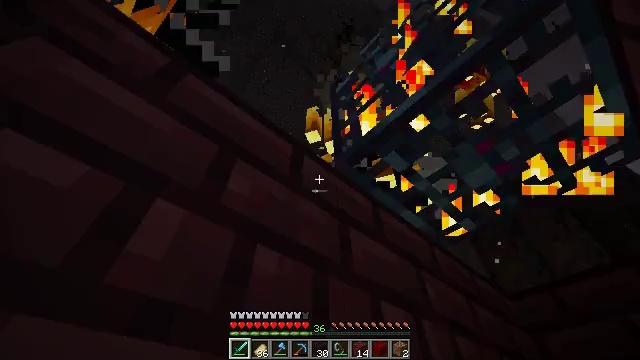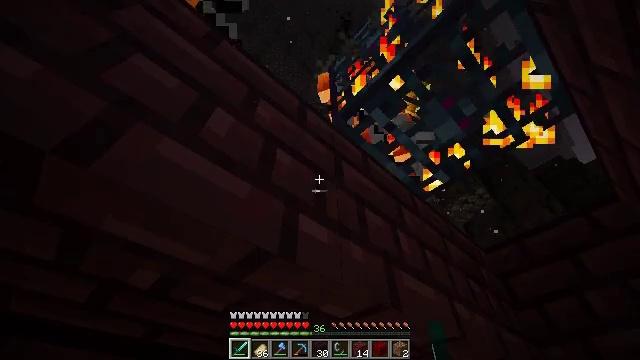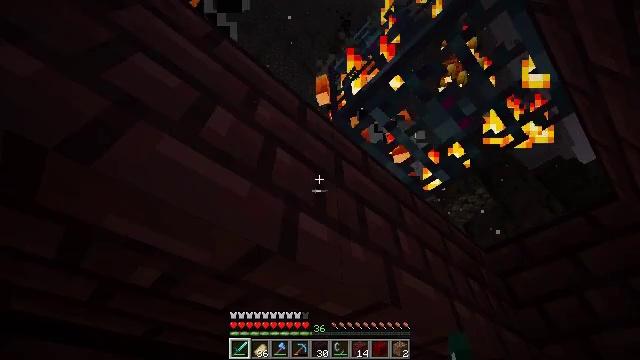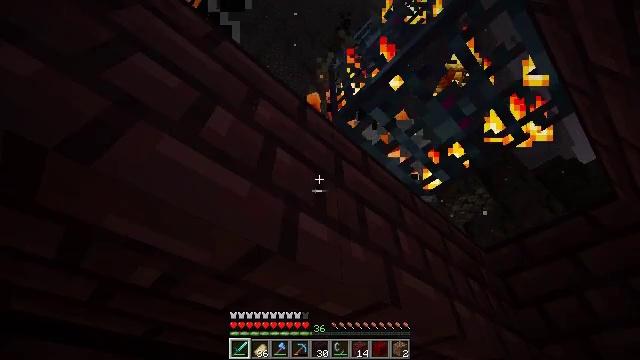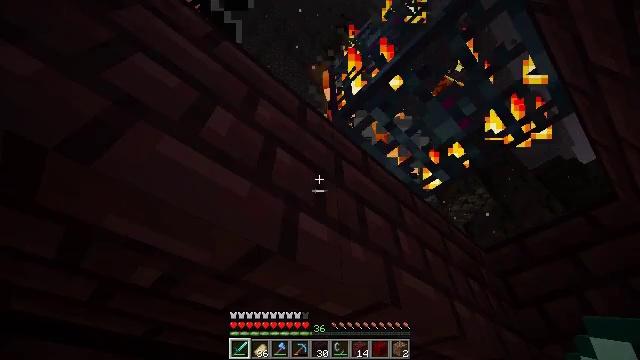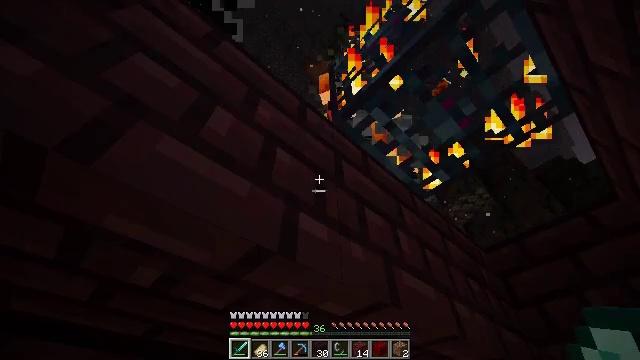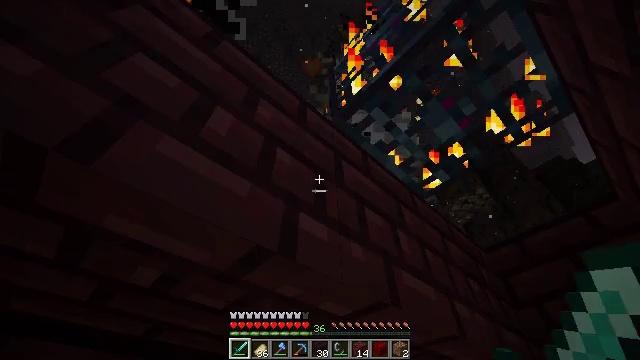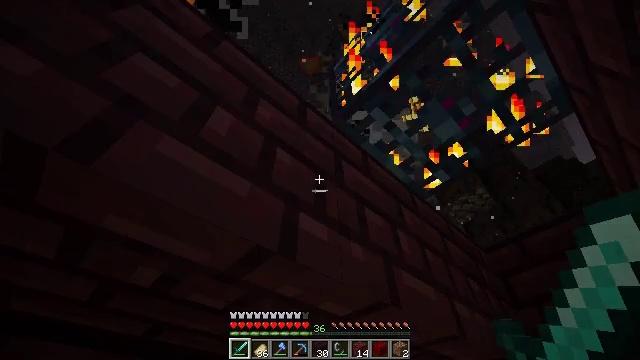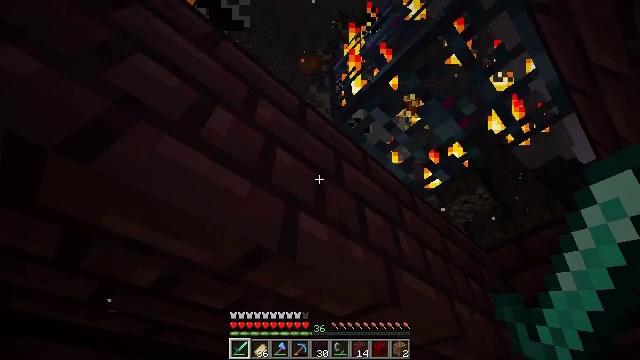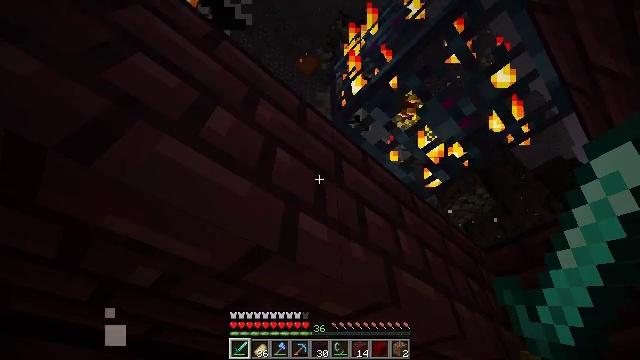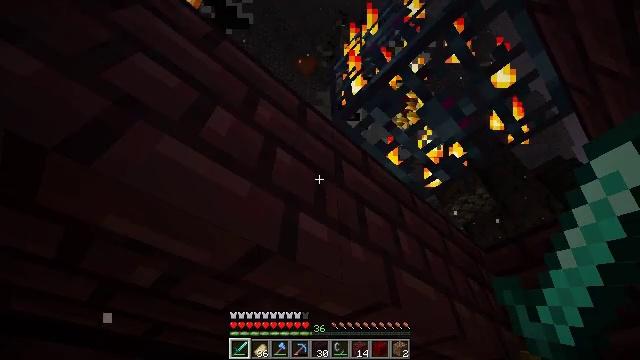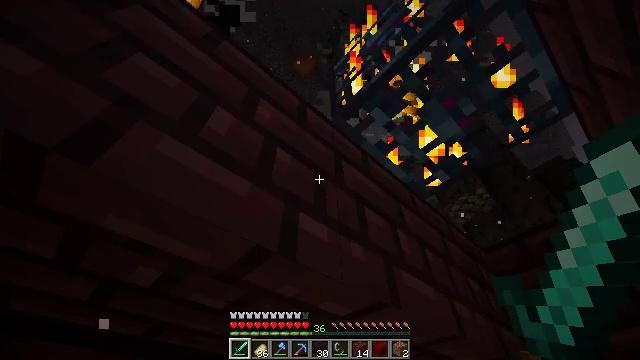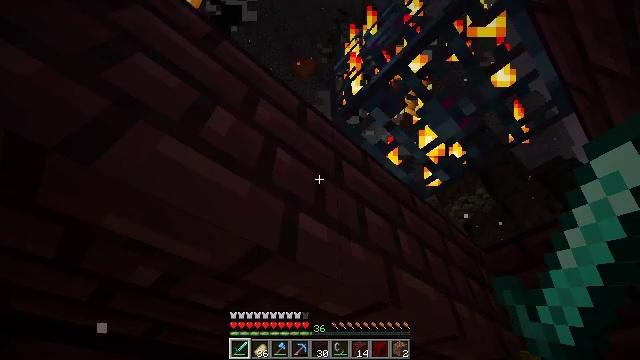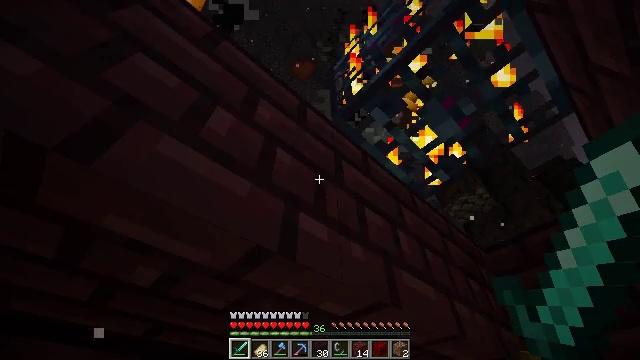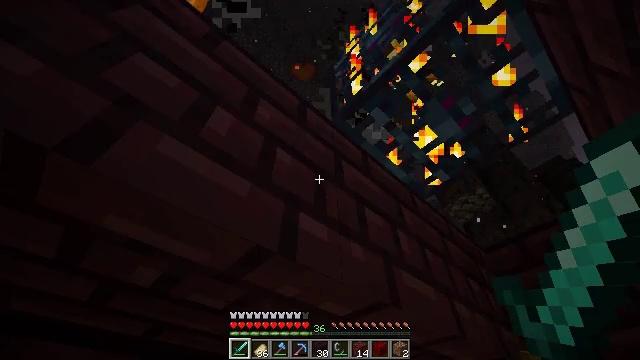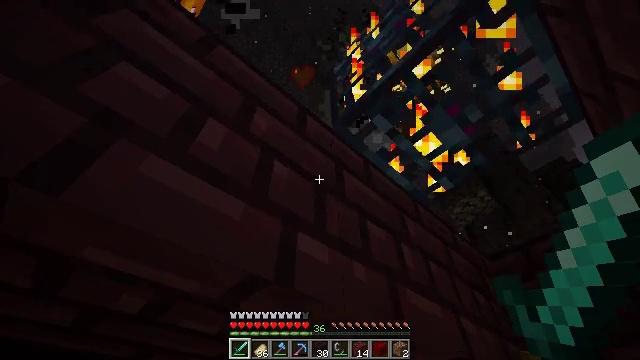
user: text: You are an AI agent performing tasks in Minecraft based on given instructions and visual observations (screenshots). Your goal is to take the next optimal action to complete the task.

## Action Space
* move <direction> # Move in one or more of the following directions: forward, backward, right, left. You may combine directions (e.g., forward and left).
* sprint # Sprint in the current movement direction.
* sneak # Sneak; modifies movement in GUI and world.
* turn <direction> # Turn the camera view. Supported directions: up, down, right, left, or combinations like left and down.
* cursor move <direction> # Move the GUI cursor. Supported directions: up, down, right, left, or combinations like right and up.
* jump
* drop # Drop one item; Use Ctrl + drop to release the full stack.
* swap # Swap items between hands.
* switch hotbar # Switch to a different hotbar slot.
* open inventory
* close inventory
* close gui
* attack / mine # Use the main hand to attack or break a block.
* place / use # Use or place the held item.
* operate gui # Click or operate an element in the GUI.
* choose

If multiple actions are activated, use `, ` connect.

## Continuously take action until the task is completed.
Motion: motion action
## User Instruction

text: Harvest nether bricks from a structure.
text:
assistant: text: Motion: no_op
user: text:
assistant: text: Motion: no_op
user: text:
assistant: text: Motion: no_op
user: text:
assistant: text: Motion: no_op
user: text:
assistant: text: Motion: no_op
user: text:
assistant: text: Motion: no_op
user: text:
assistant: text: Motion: no_op
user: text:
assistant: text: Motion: no_op
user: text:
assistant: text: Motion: no_op
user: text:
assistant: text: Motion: no_op
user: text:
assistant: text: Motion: no_op
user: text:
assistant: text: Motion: no_op
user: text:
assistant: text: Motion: no_op
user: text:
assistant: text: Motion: no_op
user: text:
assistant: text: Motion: jump
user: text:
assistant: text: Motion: jump
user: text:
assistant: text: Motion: jump
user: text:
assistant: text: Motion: jump
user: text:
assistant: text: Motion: no_op
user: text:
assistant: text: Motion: no_op
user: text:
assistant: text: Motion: no_op
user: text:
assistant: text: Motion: no_op
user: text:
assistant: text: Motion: no_op
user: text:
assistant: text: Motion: no_op
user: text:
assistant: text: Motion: no_op
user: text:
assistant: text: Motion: no_op
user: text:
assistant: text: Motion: no_op
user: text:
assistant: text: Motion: no_op
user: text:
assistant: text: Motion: no_op
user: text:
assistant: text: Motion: no_op